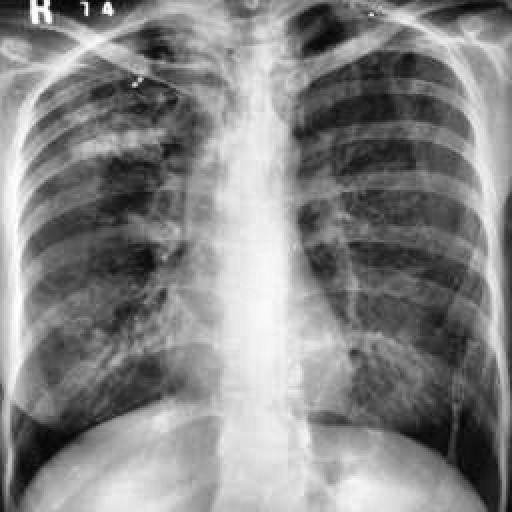
Finding: TUBERCULOSIS